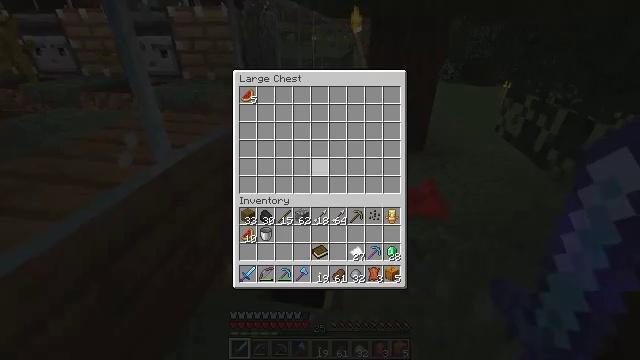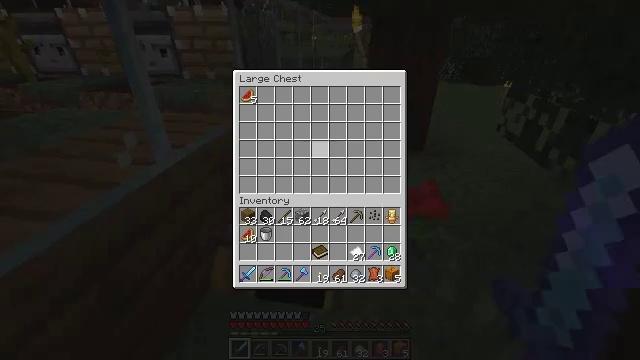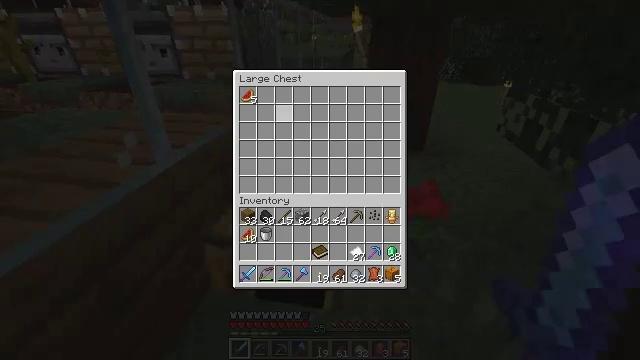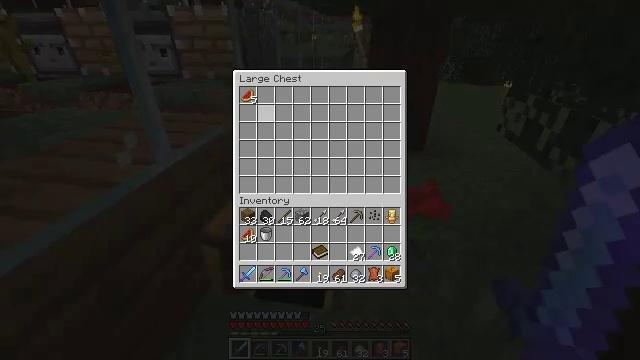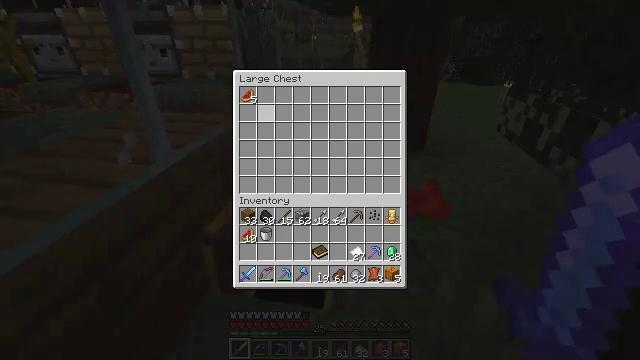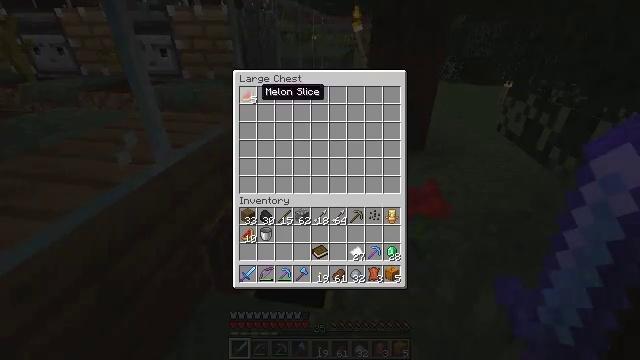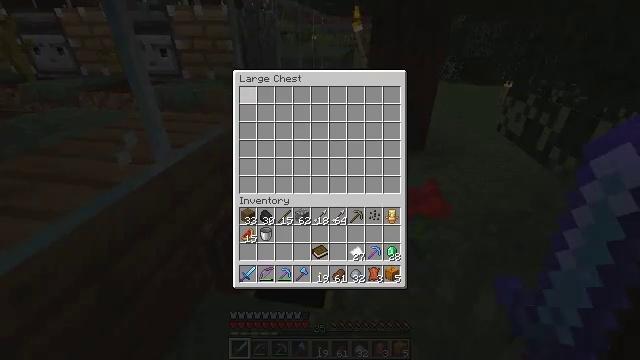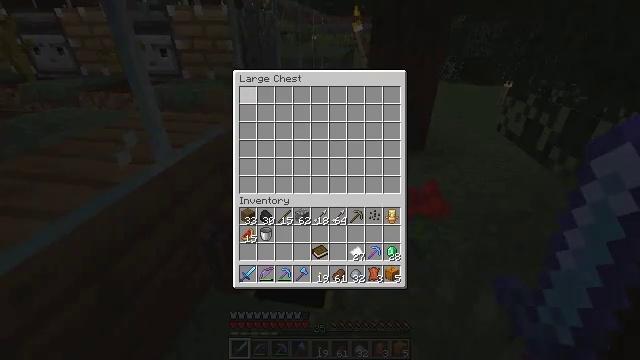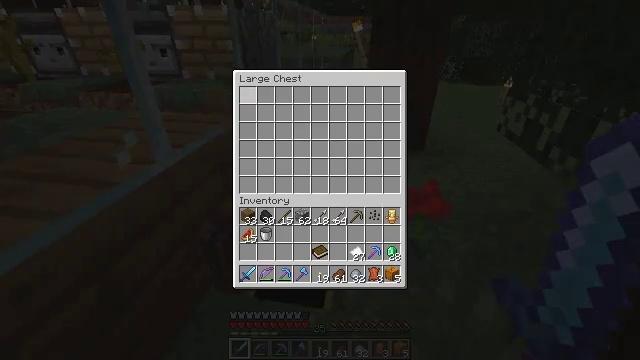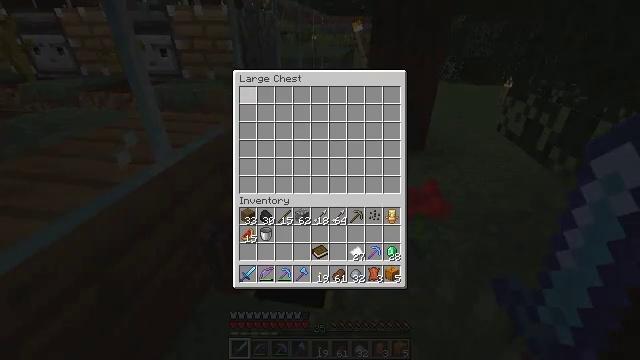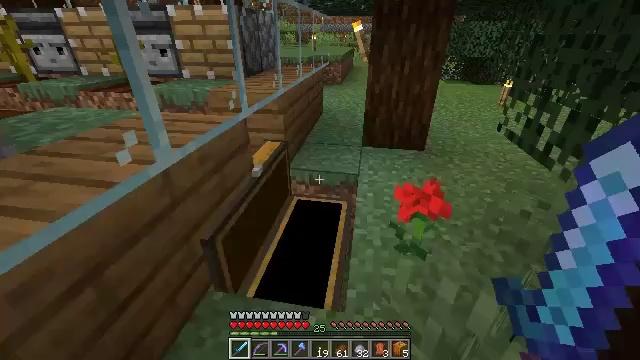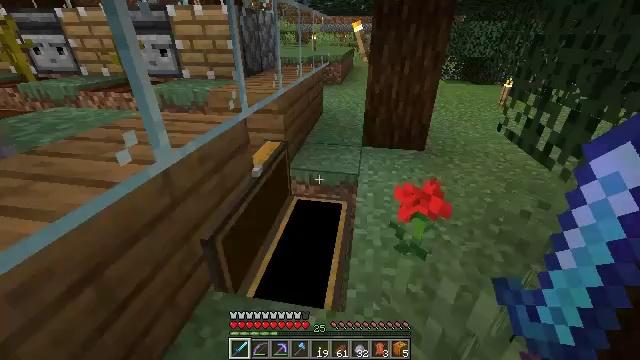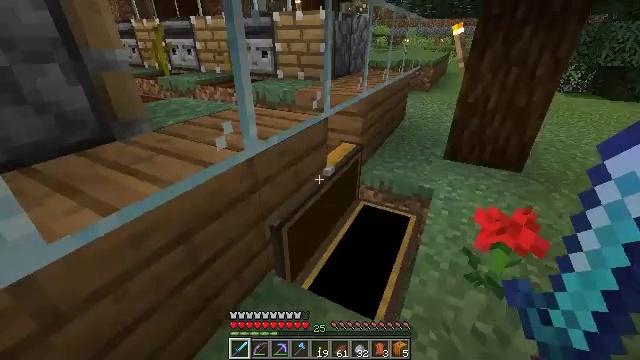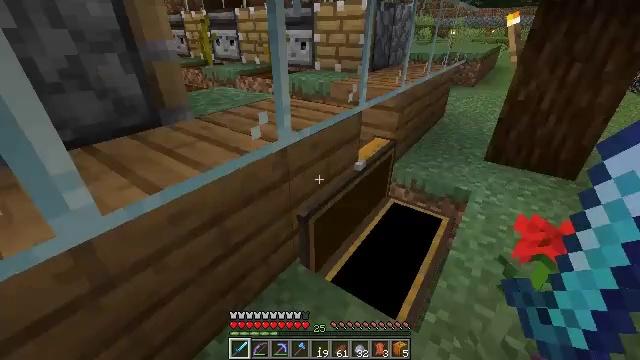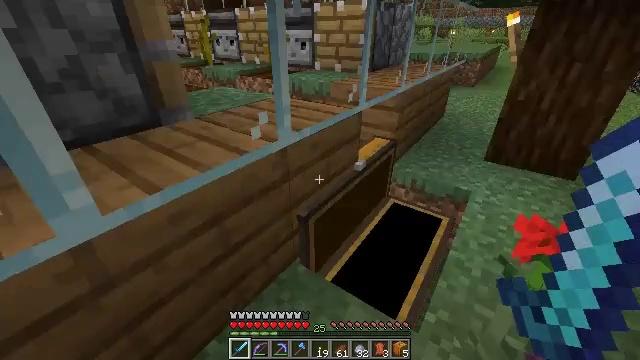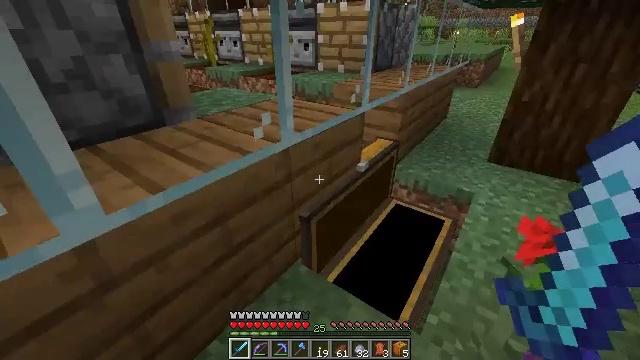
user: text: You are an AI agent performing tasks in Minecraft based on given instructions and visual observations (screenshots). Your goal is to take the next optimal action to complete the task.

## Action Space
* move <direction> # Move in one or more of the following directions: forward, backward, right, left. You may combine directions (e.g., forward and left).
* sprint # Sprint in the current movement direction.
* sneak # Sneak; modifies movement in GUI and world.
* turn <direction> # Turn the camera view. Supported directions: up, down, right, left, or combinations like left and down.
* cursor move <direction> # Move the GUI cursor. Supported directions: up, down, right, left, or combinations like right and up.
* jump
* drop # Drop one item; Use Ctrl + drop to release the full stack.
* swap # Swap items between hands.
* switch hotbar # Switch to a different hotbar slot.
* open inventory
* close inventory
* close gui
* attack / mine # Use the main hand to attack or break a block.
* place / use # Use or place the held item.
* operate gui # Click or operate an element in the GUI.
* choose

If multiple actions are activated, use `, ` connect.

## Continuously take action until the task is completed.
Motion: motion action
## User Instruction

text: Break the potato plant to gather potatoes.
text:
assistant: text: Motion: cursor move up
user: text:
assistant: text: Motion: sneak, cursor move left and up
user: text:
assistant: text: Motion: sneak, cursor move left and up
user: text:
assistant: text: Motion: sneak
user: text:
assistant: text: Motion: sneak
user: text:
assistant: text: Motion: sneak, operate gui
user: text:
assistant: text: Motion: sneak, operate gui
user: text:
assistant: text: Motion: sneak
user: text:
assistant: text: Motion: no_op
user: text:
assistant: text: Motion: no_op
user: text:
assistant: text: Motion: close gui
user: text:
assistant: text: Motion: turn left
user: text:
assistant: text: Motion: turn left and down
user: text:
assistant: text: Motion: no_op
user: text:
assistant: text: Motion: no_op
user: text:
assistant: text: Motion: turn left and up
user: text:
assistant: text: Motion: move forward, turn left and down
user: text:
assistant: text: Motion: move forward, turn left and up
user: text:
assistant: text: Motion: move forward, sprint, turn right and up
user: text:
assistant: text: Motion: move forward, sprint
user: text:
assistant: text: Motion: move forward, sprint
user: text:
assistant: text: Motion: move forward, sprint
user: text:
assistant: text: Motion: move forward, sprint
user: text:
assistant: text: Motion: move forward, sprint
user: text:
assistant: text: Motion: move forward, turn up
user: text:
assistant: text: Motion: move forward, sprint
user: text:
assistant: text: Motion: move forward, sprint
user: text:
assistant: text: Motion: move forward, sprint, turn right and down
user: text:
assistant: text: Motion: move forward, sprint, turn right and down
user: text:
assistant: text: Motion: move forward, sprint